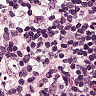
Metastatic tissue present: no